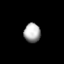
Tissue: lung
Cell type: Epithelial cells
Senescence score: 0.2326
Nuclear area (px): 310
Mean DAPI intensity: 170.084